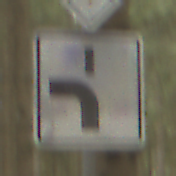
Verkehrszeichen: VerlaufVorfahrtsstrasse5
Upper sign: Vorfahrtsstrasse
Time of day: MorningAfternoon
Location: Outdoor (Nature)
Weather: Overcast
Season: Winter
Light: Natural